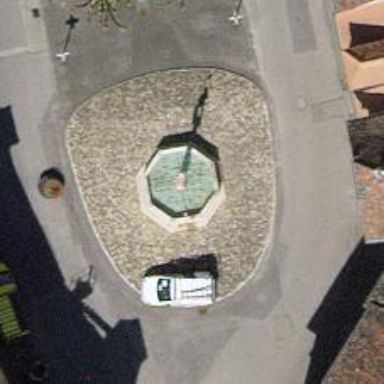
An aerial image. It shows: Fountain.